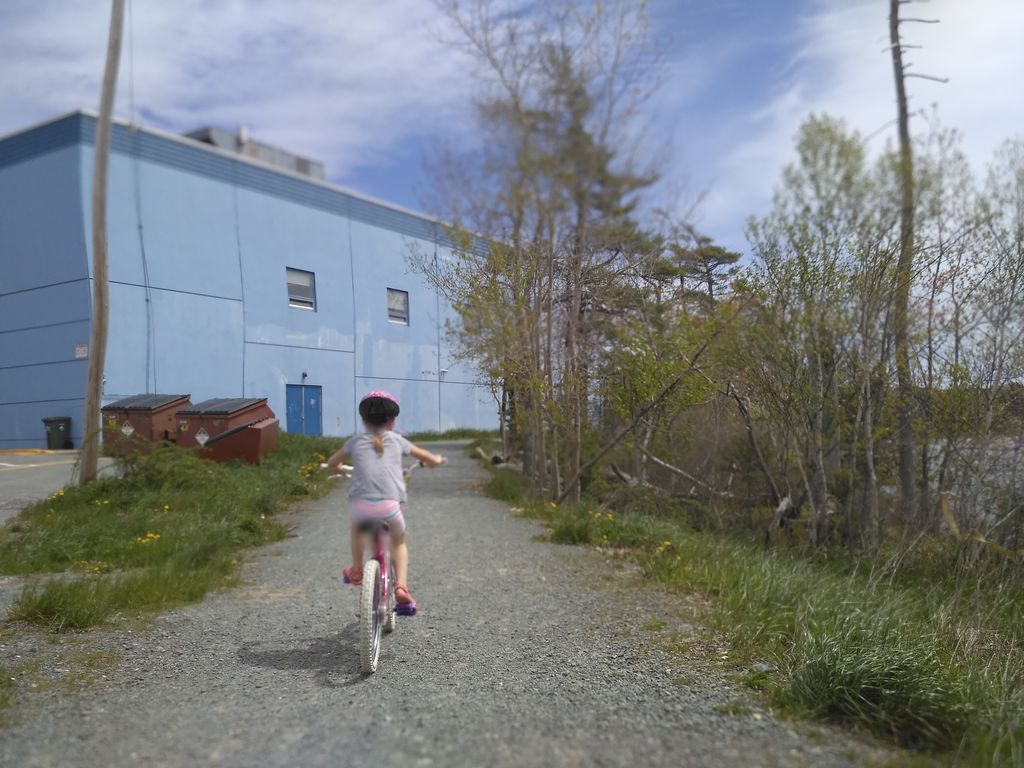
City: halifax